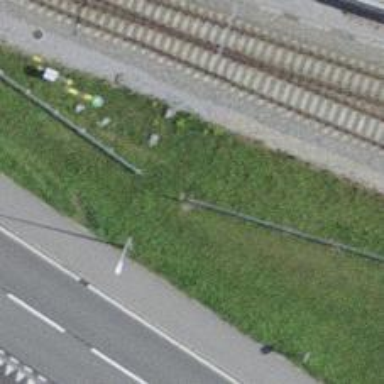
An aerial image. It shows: Fence.